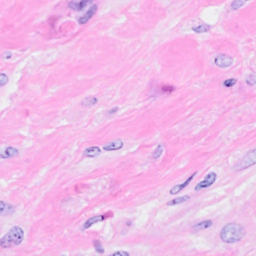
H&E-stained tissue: Breast